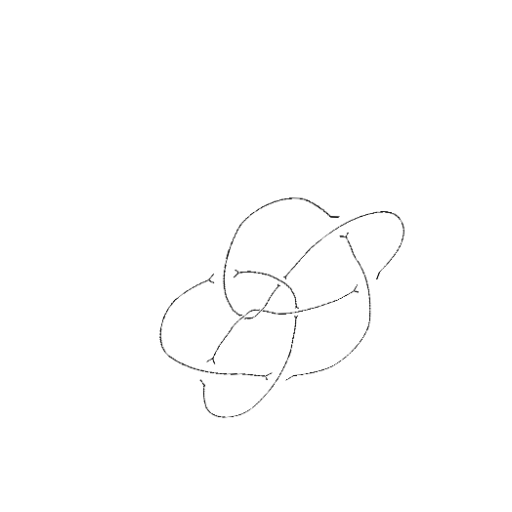
Crossing number: 9